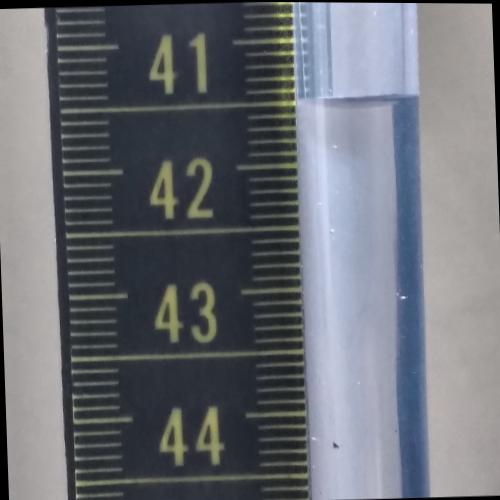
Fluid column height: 41.5 cm